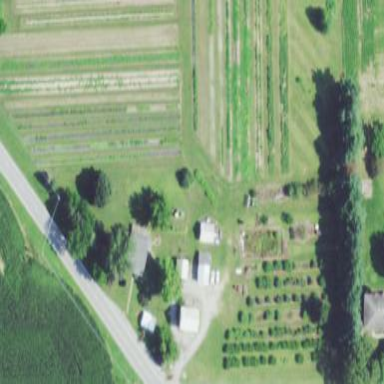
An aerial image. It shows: Orchard.